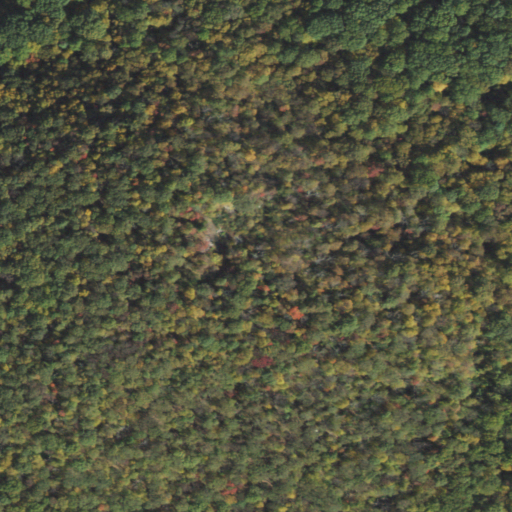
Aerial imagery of mountain in Pennsylvania named Cushion Peak containing deciduous forest and open development